Question: I have just found a nice look that I would like to use for my programs appearance however I'm unsure of how to integrate it. This is the look i'm after:

I have managed to find the website and download a jar file which I have included in my build path. I have also found the following line of code which I have included:
'''
UIManager.setLookAndFeel("com.jtattoo.plaf.acryl.AcrylLookAndFeel");
'''
When I run it I don't get any errors, however it doesn't look anything like the image. Have I missed out steps? What do I need to do?
One other concern I have is that I'm currently working on a mac, however I want the appearance to be consistent regardless of whether I run my program on a mac or on windows. Is this even possible? If so please could you advise how to do this (if any changes are required)?
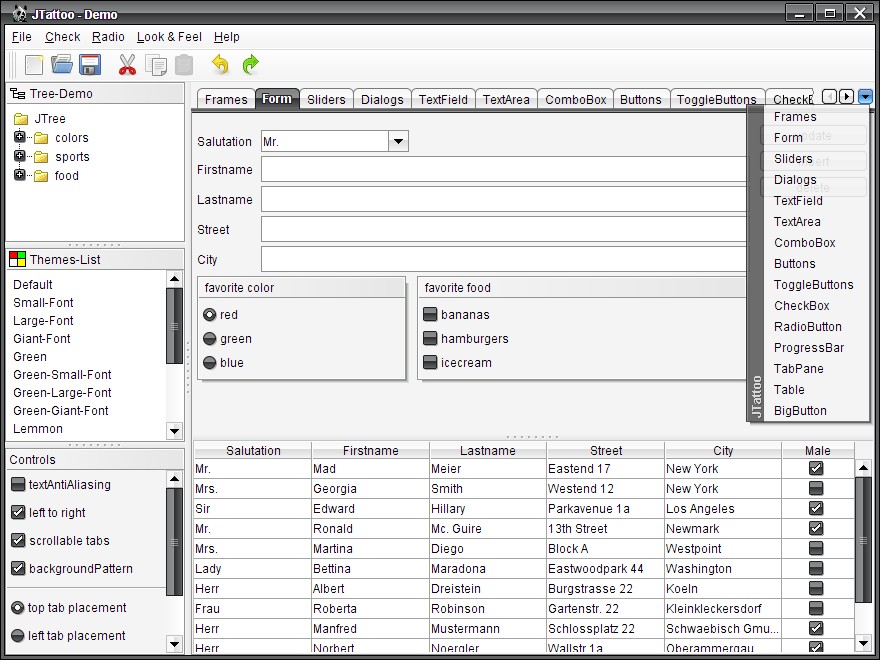
Answer: Setting the Swing look and feel in Java carries over between operating systems. I've always only ever done it before I created my Swing GUI.
'''
public static void main(String[] args) {
try {
UIManager.setLookAndFeel("com.jtattoo.plaf.acryl.AcrylLookAndFeel");
}
// Probably want to break this into handling the various exceptions that can be thrown.
catch (Exception e) {
// handle exception
}
// Create Swing GUI and so forth
}
'''